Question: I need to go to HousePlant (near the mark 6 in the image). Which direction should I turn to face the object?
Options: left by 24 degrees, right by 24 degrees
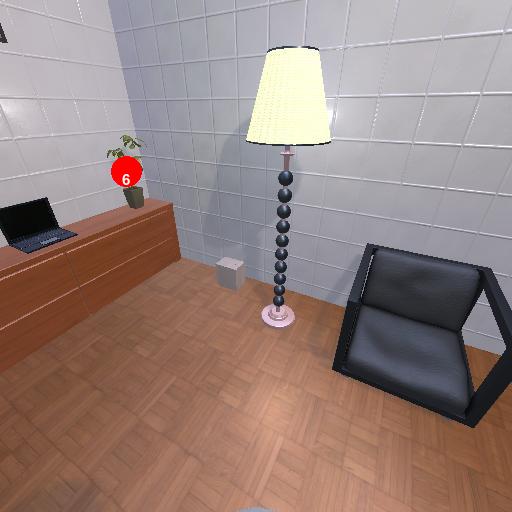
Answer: left by 24 degrees